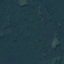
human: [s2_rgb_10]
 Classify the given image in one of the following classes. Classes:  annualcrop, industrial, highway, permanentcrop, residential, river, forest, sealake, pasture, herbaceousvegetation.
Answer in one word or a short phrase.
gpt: Forest